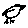
Label: bird